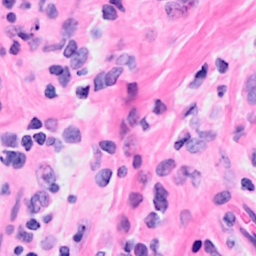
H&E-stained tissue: Breast